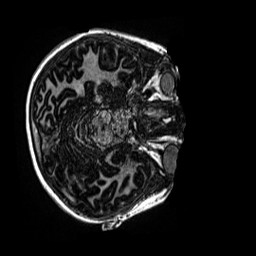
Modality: MP2RAGE
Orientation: axial
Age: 11
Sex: female
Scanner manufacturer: siemens
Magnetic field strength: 3 T
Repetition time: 4 s
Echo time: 0.00299 s